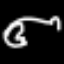
Label: frog